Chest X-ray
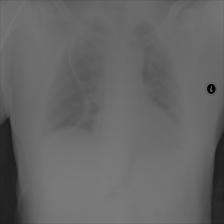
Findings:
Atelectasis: negative
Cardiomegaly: negative
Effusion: negative
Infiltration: negative
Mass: negative
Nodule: negative
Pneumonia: negative
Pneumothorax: negative
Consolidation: negative
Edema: negative
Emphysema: negative
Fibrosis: negative
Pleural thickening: negative
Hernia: negative